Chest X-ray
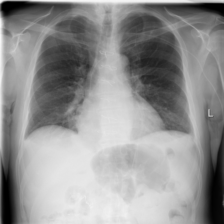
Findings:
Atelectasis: negative
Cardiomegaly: negative
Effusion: negative
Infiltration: negative
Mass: negative
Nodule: negative
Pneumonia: negative
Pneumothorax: negative
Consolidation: negative
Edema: negative
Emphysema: negative
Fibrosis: negative
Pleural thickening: negative
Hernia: negative